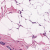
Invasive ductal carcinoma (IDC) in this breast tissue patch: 0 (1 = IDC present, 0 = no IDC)